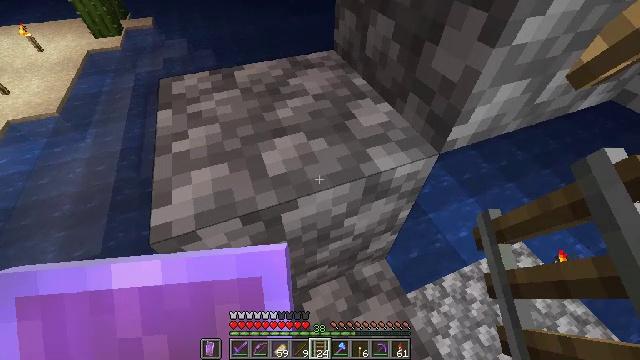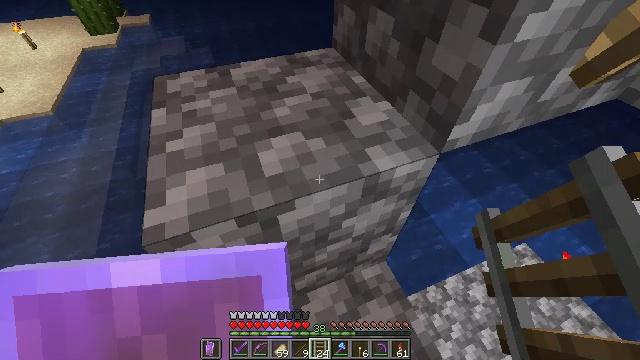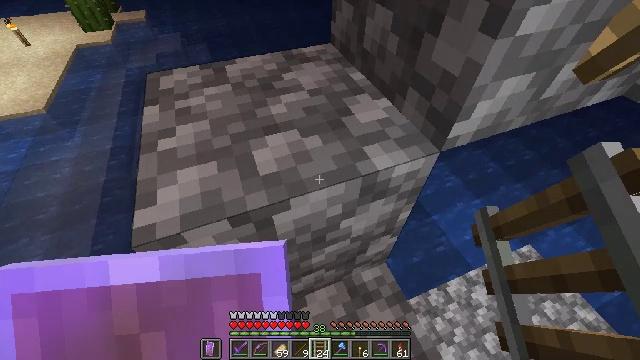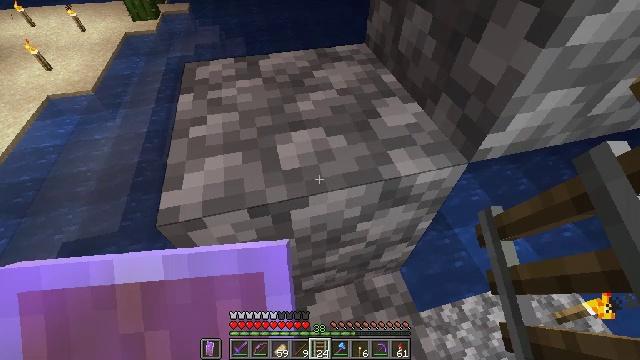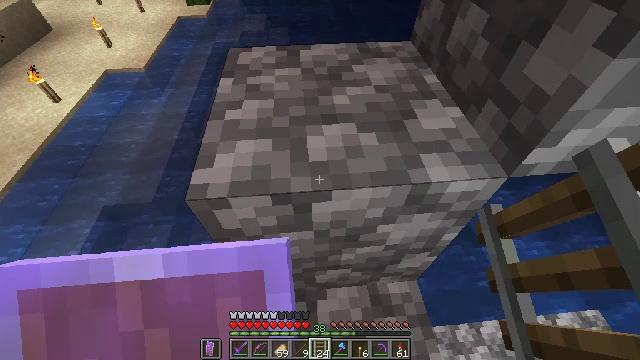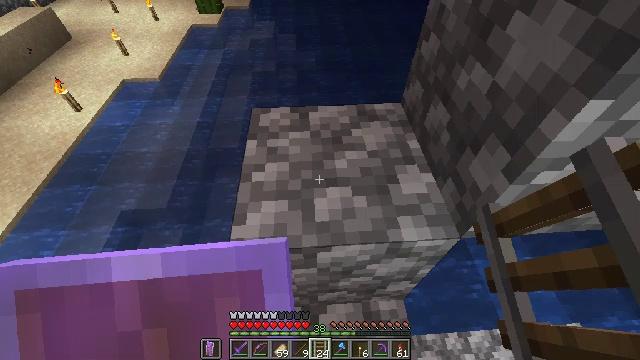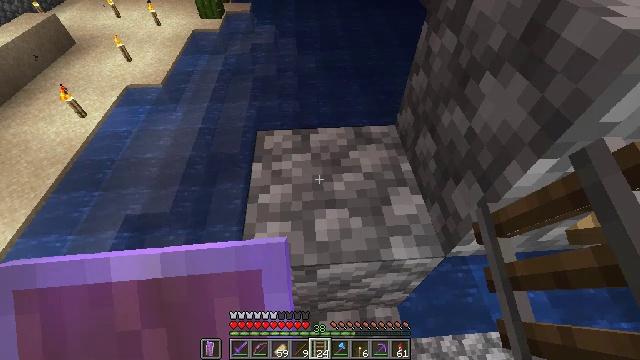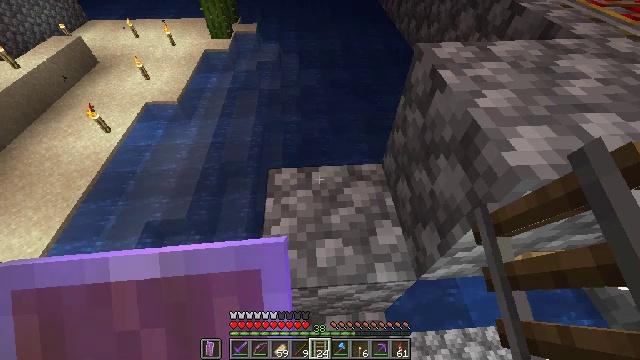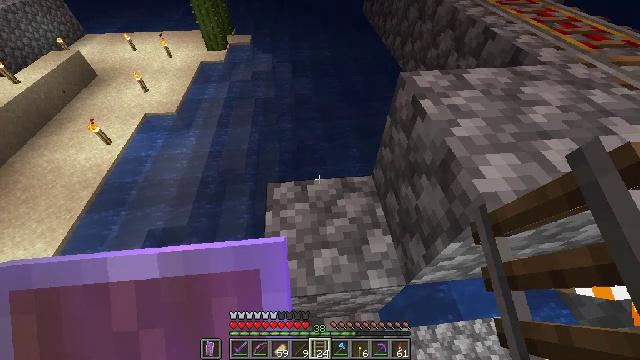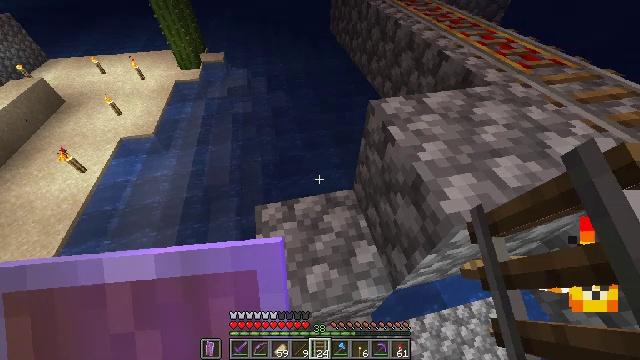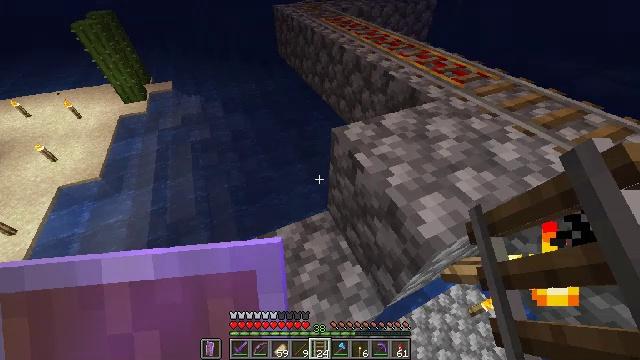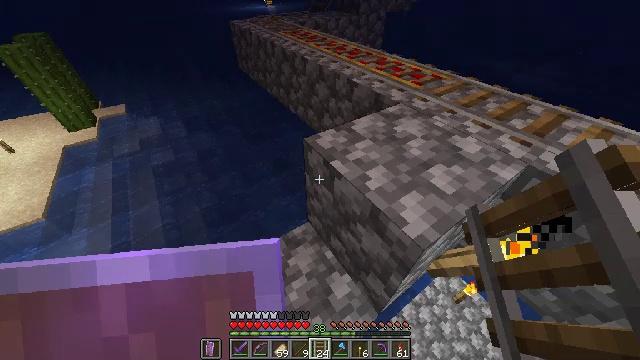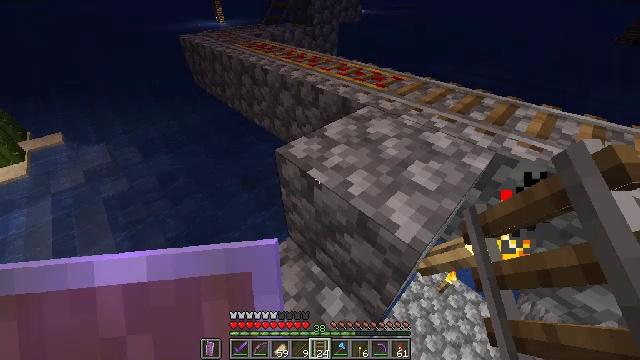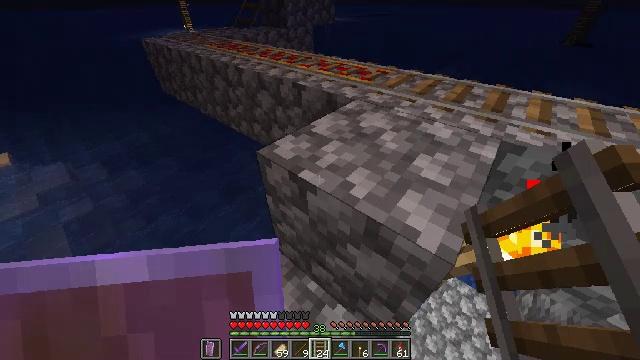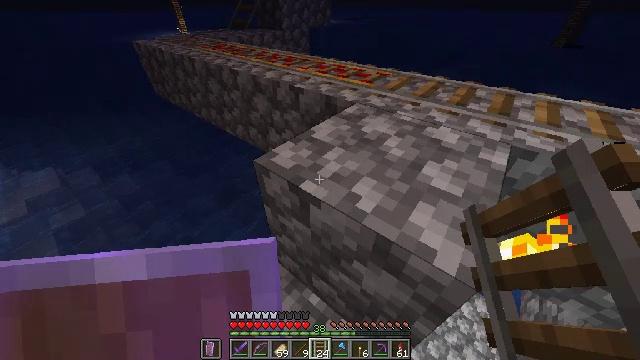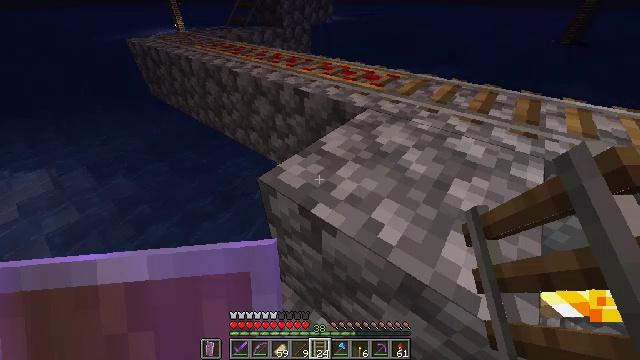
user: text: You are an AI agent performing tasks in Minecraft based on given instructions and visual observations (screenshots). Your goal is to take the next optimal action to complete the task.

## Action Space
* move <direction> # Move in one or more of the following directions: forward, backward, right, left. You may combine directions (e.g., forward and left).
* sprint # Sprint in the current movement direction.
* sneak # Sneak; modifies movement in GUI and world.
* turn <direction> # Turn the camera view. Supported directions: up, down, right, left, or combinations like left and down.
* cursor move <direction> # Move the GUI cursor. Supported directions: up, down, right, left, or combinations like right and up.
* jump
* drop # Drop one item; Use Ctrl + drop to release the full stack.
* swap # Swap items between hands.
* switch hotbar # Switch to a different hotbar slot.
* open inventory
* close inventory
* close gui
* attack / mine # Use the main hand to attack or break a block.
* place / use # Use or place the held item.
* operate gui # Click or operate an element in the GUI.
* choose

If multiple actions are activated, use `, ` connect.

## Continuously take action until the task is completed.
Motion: motion action
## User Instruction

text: Gather the rail for future use.
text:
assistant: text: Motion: no_op
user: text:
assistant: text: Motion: no_op
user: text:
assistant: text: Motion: turn left
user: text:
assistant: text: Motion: turn left
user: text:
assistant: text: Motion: sprint, turn left, jump
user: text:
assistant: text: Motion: move forward, sprint, jump
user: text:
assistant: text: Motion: move forward, sprint, jump
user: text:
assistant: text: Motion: move forward, sprint, turn right, jump
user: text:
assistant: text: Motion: move forward, sprint, turn right and up, jump
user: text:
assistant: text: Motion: move forward, turn right and up, jump
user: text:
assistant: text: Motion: move forward, turn right and up
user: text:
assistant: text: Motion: move forward, turn right and up
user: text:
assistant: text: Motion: move forward, turn right and up
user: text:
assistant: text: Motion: turn right
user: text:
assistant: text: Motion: no_op
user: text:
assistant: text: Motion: no_op
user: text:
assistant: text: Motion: turn right
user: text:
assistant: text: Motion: turn right and up
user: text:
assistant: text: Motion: turn right and up
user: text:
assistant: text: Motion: turn right
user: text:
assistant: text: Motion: turn right
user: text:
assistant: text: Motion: move forward, jump
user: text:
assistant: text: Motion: move forward, jump
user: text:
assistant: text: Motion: move forward, jump
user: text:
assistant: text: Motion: move forward, jump
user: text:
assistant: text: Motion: move forward, sprint, turn left
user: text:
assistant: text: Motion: move forward, sprint, turn left and down
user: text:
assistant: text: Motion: move forward, sprint, turn left and down
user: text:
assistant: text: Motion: move forward, turn left and down
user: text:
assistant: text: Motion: move forward, turn left and down